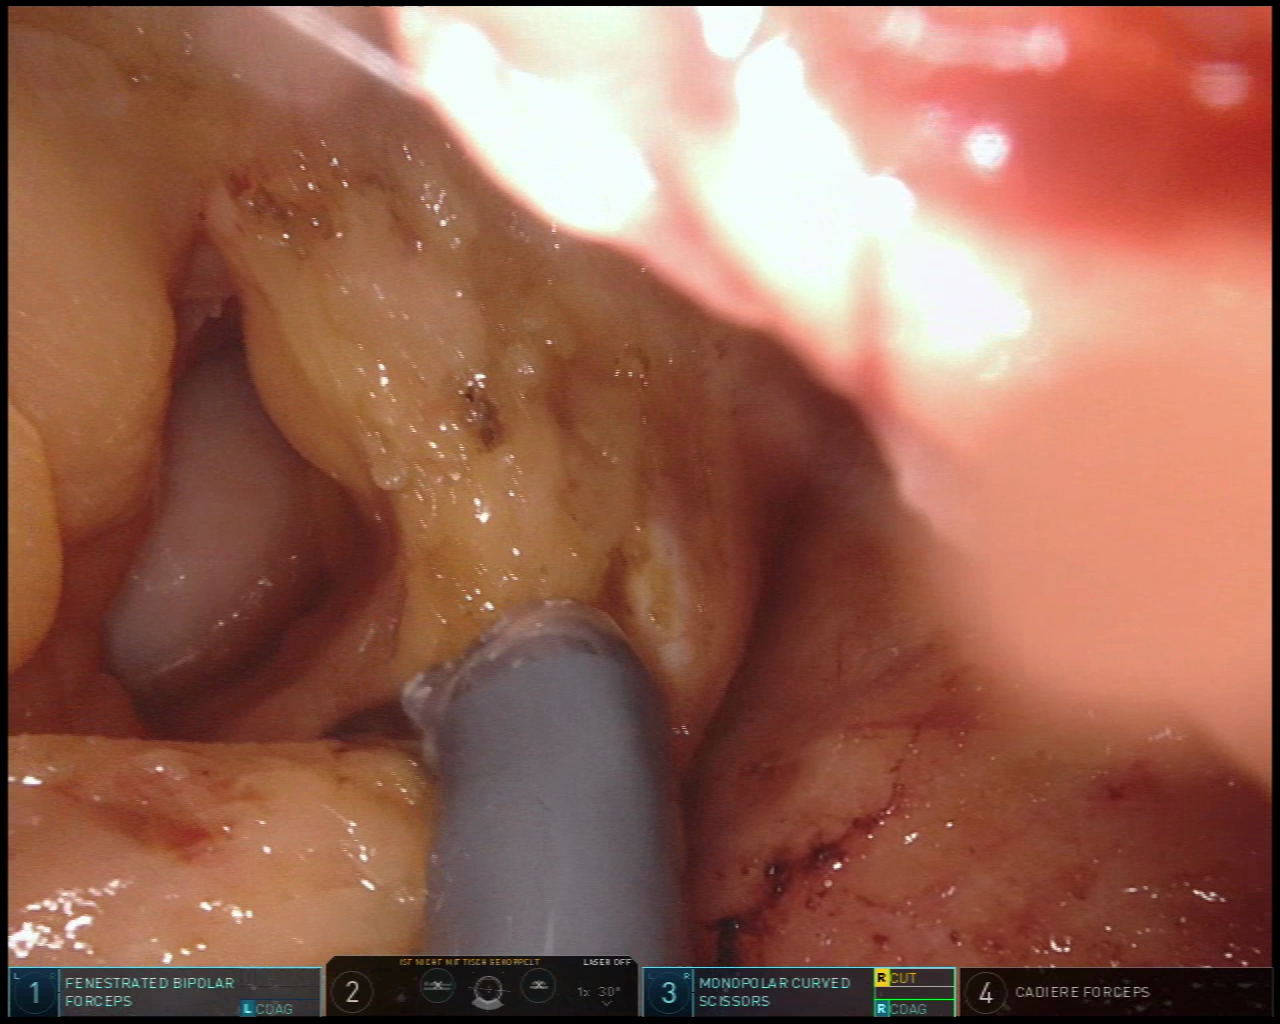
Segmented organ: pancreas
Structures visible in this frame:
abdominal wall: no
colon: no
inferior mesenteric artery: no
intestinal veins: no
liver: no
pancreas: yes
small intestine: no
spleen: no
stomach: yes
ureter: no
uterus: no
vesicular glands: no